Aerial crown-view tile of a tropical tree (Barro Colorado Island, Panama), acquired 20250715:
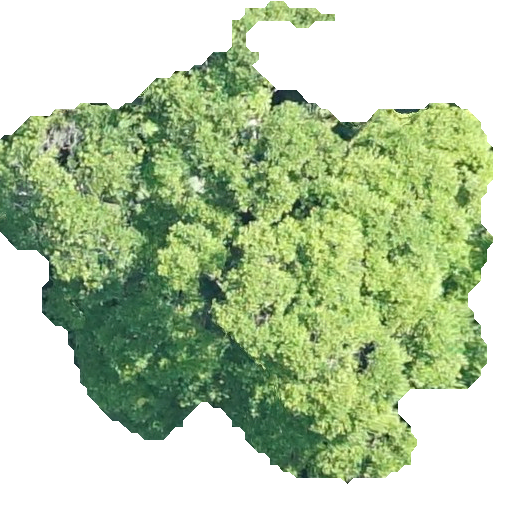
Species: Nectandra lineata
GBIF accepted scientific name: Nectandra lineata
Crown area: 225.089 m²